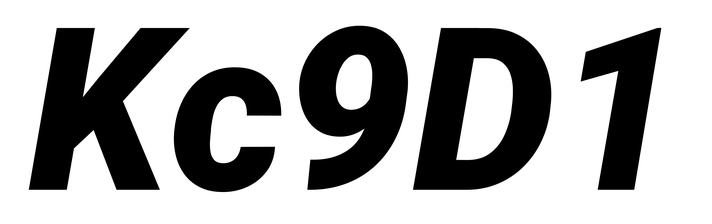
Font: Roboto-Italic_Black_Italic